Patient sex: F
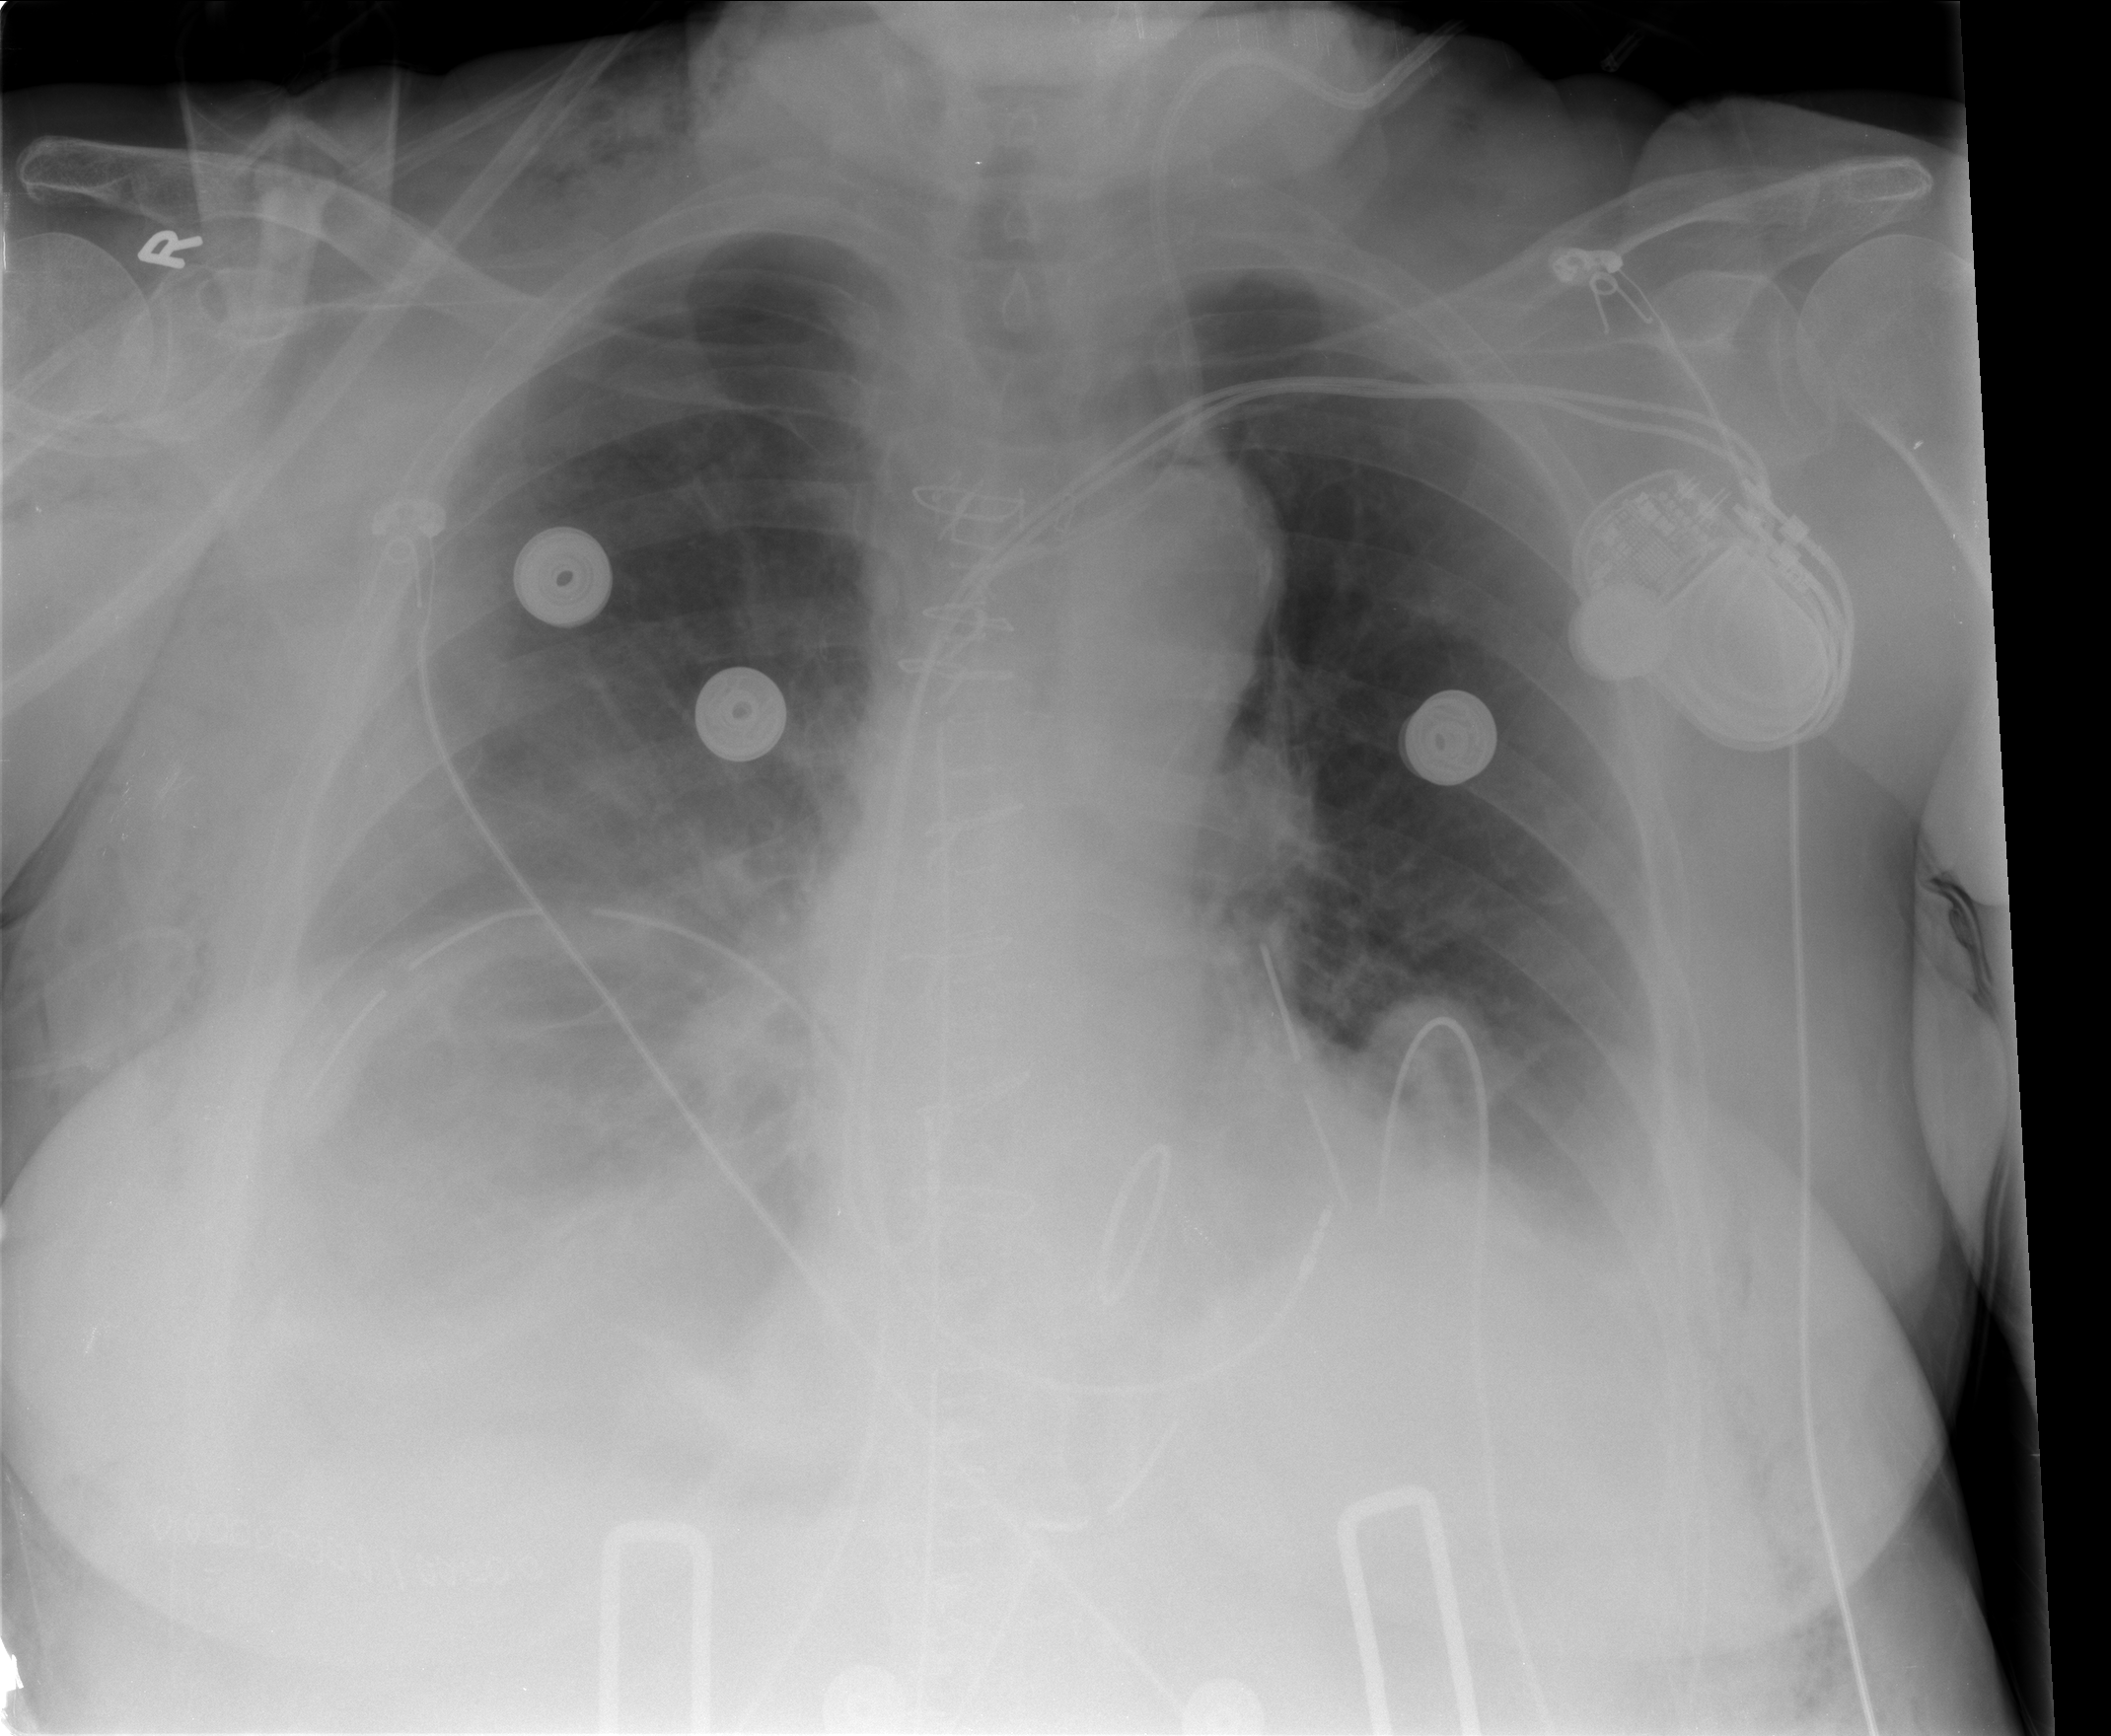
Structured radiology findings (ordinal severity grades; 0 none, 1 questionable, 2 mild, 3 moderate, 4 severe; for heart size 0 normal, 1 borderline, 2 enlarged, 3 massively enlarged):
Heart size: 0
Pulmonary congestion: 0
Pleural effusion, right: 3
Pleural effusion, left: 2
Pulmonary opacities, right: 2
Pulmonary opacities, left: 0
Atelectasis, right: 2
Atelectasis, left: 2